Question: I can't transform one column to multiple columns and multiple columns to rows.
The best way to explain myself would be with the table:

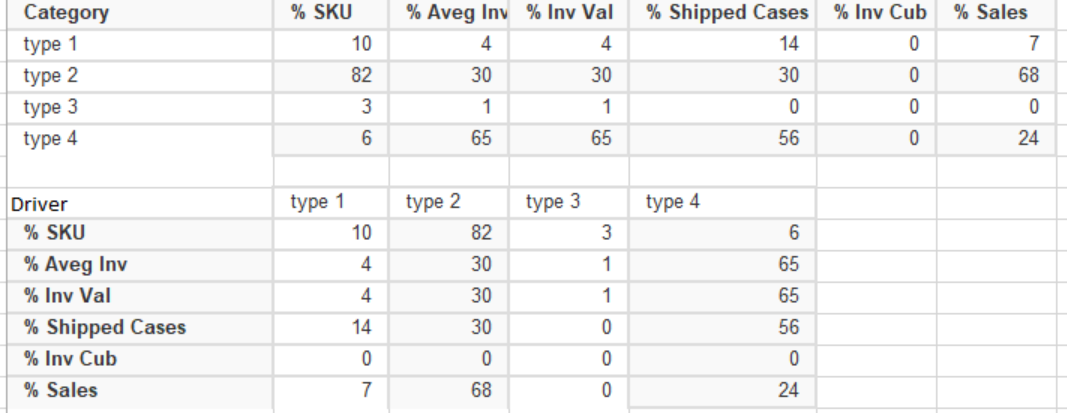
Answer: You could use the 'UNPIVOT' and 'PIVOT' functions in SQL server to transpose the rows & columns, The following query should do what you want:
'''
CREATE TABLE #temp (Category VARCHAR(10), [% SKU] INT, [% Aveg Inv] INT, [% Inv Val] INT, [% Shipped Cases] INT, [% Inv Cub] INT, [% Sales] INT)
INSERT INTO #temp VALUES
('Type1',10,4,4,14,0,7),
('Type2',82,30,30,30,0,68),
('Type3',3,1,1,0,0,0),
('Type4',6,65,65,56,0,24)
SELECT pvt.* FROM
(
SELECT [Category], [Value], [Driver]
FROM #temp t
UNPIVOT (Value FOR Driver IN ([% SKU],[% Aveg Inv],[% Inv Val],[% Shipped Cases],[% Inv Cub],[% Sales])) a) unpvt
PIVOT (SUM([Value]) FOR [Category] IN ([Type1],[Type2],[Type3],[Type4])) pvt
ORDER BY CASE Driver
WHEN '% SKU' THEN 1
WHEN '% Aveg Inv' THEN 2
WHEN '% Inv Val' THEN 3
WHEN '% Shipped Cases' THEN 4
WHEN '% Inv Cub' THEN 5
WHEN '% Sales' THEN 6 END
'''
The result is as below,
'''
Driver Type1 Type2 Type3 Type4
% Aveg Inv 4 30 1 65
% Inv Cub 0 0 0 0
% Inv Val 4 30 1 65
% Sales 7 68 0 24
% Shipped Cases 14 30 0 56
% SKU 10 82 3 6
'''